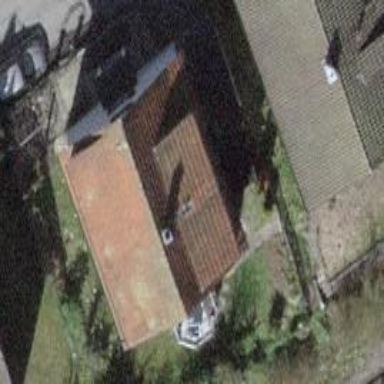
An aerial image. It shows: Residential building.